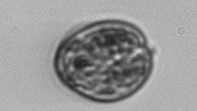
Label: Prorocentrum